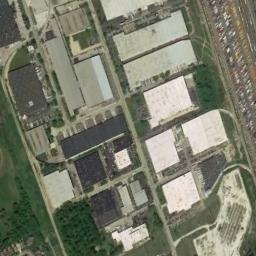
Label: industrial_area